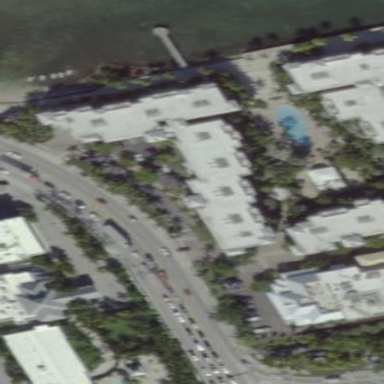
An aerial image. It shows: Hotel building.